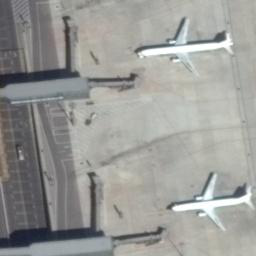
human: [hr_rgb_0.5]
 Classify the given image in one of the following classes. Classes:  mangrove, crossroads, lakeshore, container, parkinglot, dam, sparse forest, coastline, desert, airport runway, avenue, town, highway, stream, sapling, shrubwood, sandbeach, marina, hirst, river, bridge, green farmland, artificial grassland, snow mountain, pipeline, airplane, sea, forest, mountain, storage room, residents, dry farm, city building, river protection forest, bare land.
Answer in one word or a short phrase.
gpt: airplane